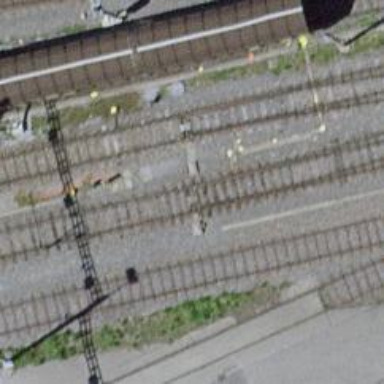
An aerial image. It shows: Single-track electrified railway service yard with contact line for trains.